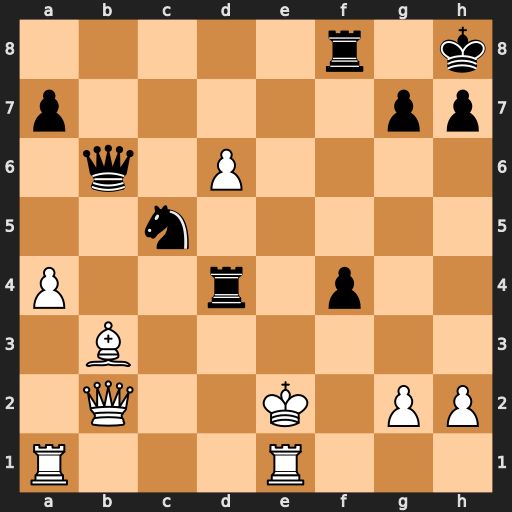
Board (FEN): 5r1k/p5pp/1q1P4/2n5/P2r1p2/1B6/1Q2K1PP/R3R3
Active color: w
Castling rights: -
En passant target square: -
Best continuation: Qxd4 Nxb3 Qxb6